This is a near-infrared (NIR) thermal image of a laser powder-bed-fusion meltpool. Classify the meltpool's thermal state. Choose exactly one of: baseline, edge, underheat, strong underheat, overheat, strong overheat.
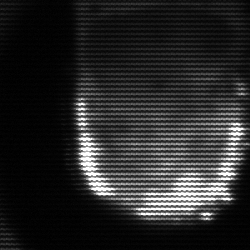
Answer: baseline